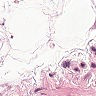
Metastatic tissue present: no